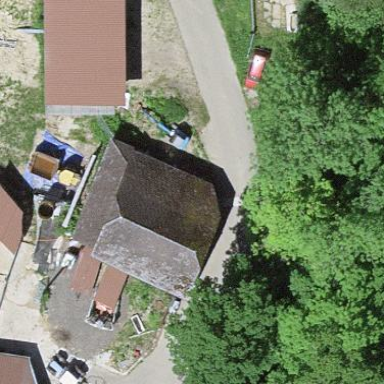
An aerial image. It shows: Rural barn.